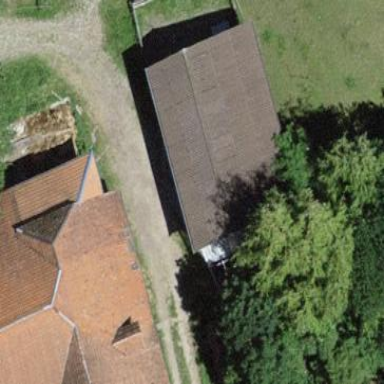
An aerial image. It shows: Barn.